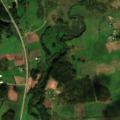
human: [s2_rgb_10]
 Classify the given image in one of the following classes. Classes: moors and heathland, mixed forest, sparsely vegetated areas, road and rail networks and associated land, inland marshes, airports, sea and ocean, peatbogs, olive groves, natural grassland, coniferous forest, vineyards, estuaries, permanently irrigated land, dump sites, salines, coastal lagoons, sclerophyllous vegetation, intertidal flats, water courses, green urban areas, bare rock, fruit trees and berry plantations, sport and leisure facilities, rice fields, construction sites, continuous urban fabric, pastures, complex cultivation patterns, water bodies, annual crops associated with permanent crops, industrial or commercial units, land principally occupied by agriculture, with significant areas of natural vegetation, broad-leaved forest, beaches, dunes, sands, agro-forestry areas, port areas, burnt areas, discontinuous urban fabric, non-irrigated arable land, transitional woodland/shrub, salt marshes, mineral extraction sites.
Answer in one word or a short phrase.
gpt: non-irrigated arable land, pastures, complex cultivation patterns, land principally occupied by agriculture, with significant areas of natural vegetation, broad-leaved forest, coniferous forest, transitional woodland/shrub